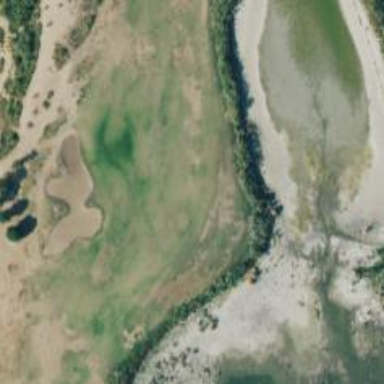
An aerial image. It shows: View of golf hole.